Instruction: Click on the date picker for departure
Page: home
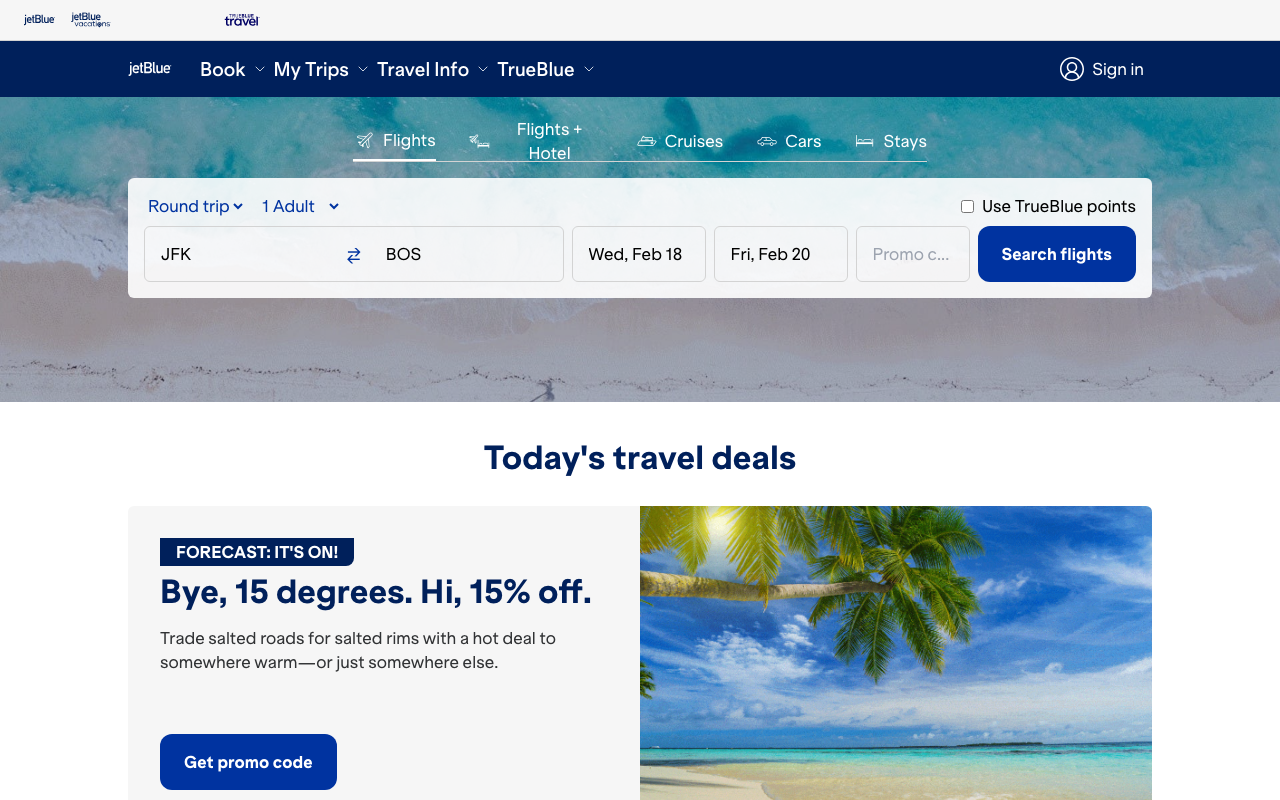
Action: click